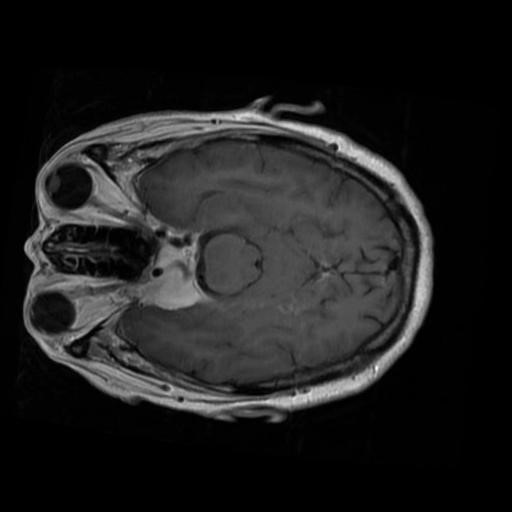
Label: brain_menin